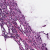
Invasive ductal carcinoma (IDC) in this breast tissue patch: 0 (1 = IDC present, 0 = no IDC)